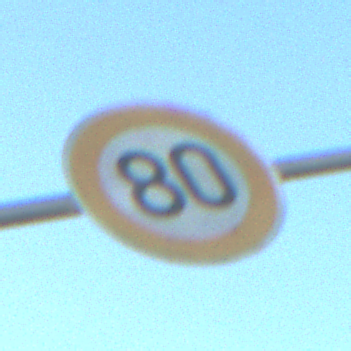
Verkehrszeichen: Geschwindigkeit80
Umgebung: Outdoor, Nature
Tageszeit: MorningAfternoon
Wetter: Clear
Licht: Natural
Jahreszeit: NotSpecified
Kontrast: HighContrast